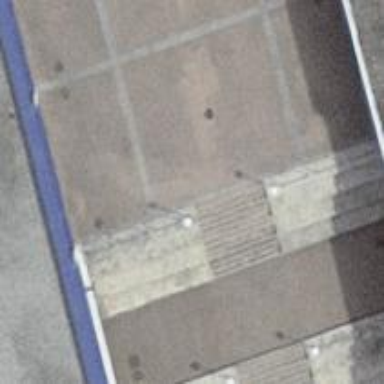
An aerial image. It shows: Road with steps.